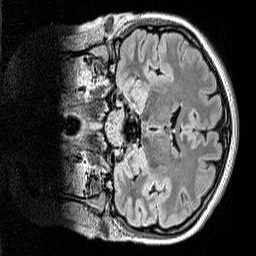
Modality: FLAIR
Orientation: coronal
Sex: female
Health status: ill
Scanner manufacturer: siemens
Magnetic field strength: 3 T
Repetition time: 5 s
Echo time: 0.388 s